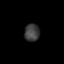
Tissue: prostate
Cell type: Epithelial cells
Senescence score: 0.2956
Nuclear area (px): 253
Mean DAPI intensity: 63.079